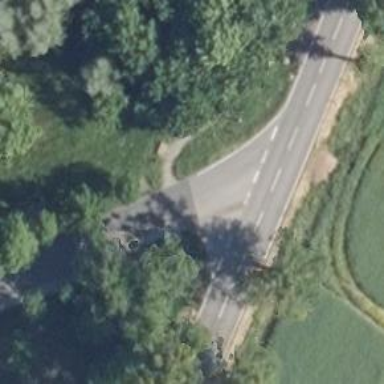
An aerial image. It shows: Road with "give way" sign.